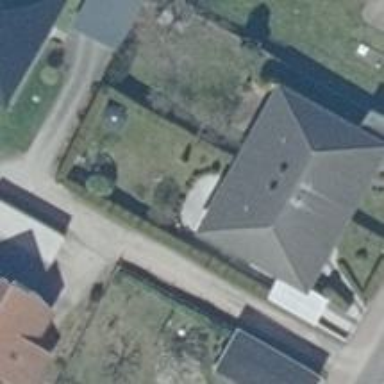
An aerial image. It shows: White building with hipped roof made of roof tiles.